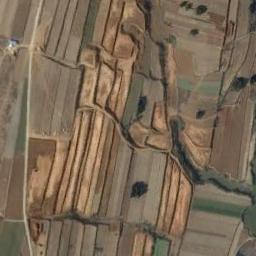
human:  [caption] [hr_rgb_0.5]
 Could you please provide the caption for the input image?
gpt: There are bare and green terrace .

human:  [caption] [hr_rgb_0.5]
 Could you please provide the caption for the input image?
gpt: The green plants are on the terrace .

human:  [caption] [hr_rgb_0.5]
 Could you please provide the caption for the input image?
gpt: A large layer of brown and green mixed terraces with several winding narrow paths .

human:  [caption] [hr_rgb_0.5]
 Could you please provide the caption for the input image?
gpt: The terraced fields look like circles .

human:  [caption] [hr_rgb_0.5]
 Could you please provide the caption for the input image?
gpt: There are many brown terraces arranged neatly .